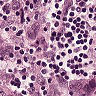
Metastatic tissue present: yes